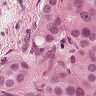
Metastatic tissue present: yes